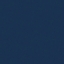
Land use / land cover class: SeaLake